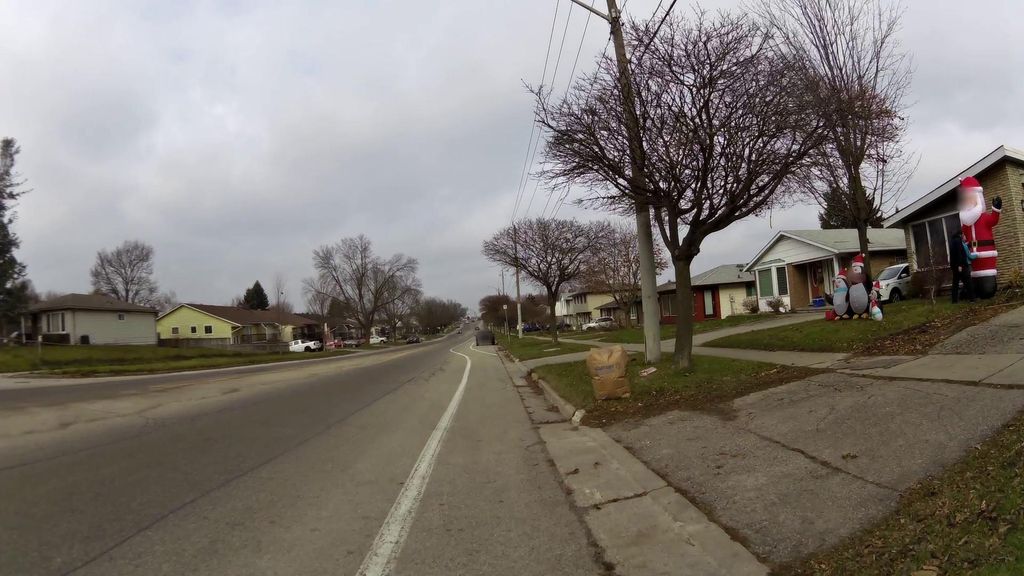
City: kitchener-waterloo